Question: I have made an application for iOS in Xamarin Studio, the app uses primarily a Tabbar Controller to navigate views, but also a NavigationController.
How would I make the navigationController work with the tabController?
I've created a <URL> for those who want to help me solve the problem with the combination of total Tabs Controller and Navigation Controller.
See my advanced flowchart created in paint.

I wish that Xamarin Studio didn't crash so that I've could get some output on what I'm doing.
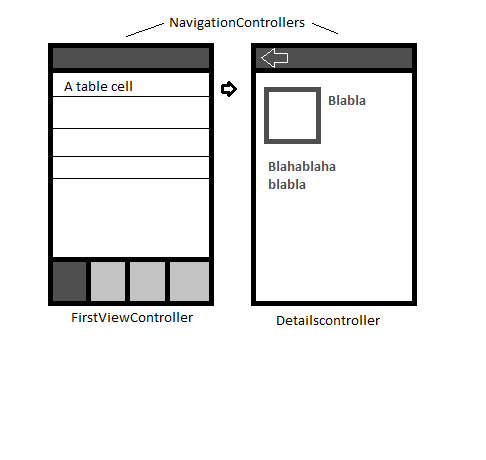
Answer: There was several issues with getting the navigation properly working.
The did not have any , so this hindered some of the navigation attempts being made as where being thrown on this being .
Other issues included the not being initialized for the Karta button, requiring the to be called in the
There was a couple being used where the was being passed down to these implementations. I didn't like this approach, so adjusted so that the selected item would be raised via a custom event handler to the parent for further processing, and navigation occuring from there, instead of in the where it was originally attempted. Those were also anyway before any corrections.
There was also a couple issues where 's were being initialized referencing a instance, although the content of the view was generated from code causing some as well.
The above changes solved the issues @Jack was experiencing, although there is still a fair amount of work for @Jack to progress with this to finish off his application, and the fixes applied focused only on the issues he was experiencing (apart from the maps fix).
Once your back online @Jack, let me know as hopefully this should cover things from a Navigation point as I tried this thoroughly and I will send over the project. This is far from complete though, however you don't get related issues now.